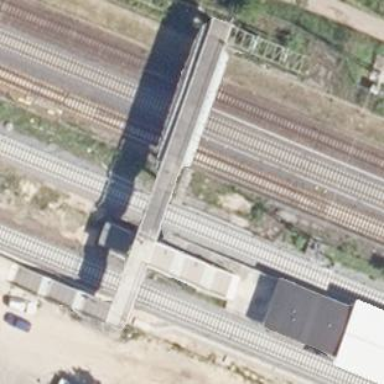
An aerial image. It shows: Bridge with beam structure.